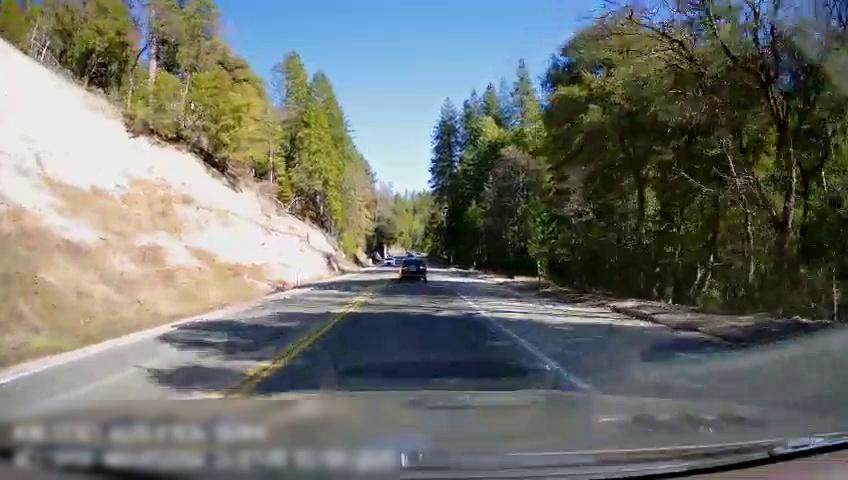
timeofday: Day
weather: Sunny
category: Drivable Space
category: Vehicles | Car
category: Vehicles | Car
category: Lanes | Opposite Lane
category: Lanes | Opposite Lane
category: Lanes | Current Lane
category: Lanes | Current Lane